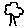
Label: tree